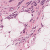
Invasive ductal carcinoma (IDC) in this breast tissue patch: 1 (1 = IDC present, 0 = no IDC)